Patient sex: M
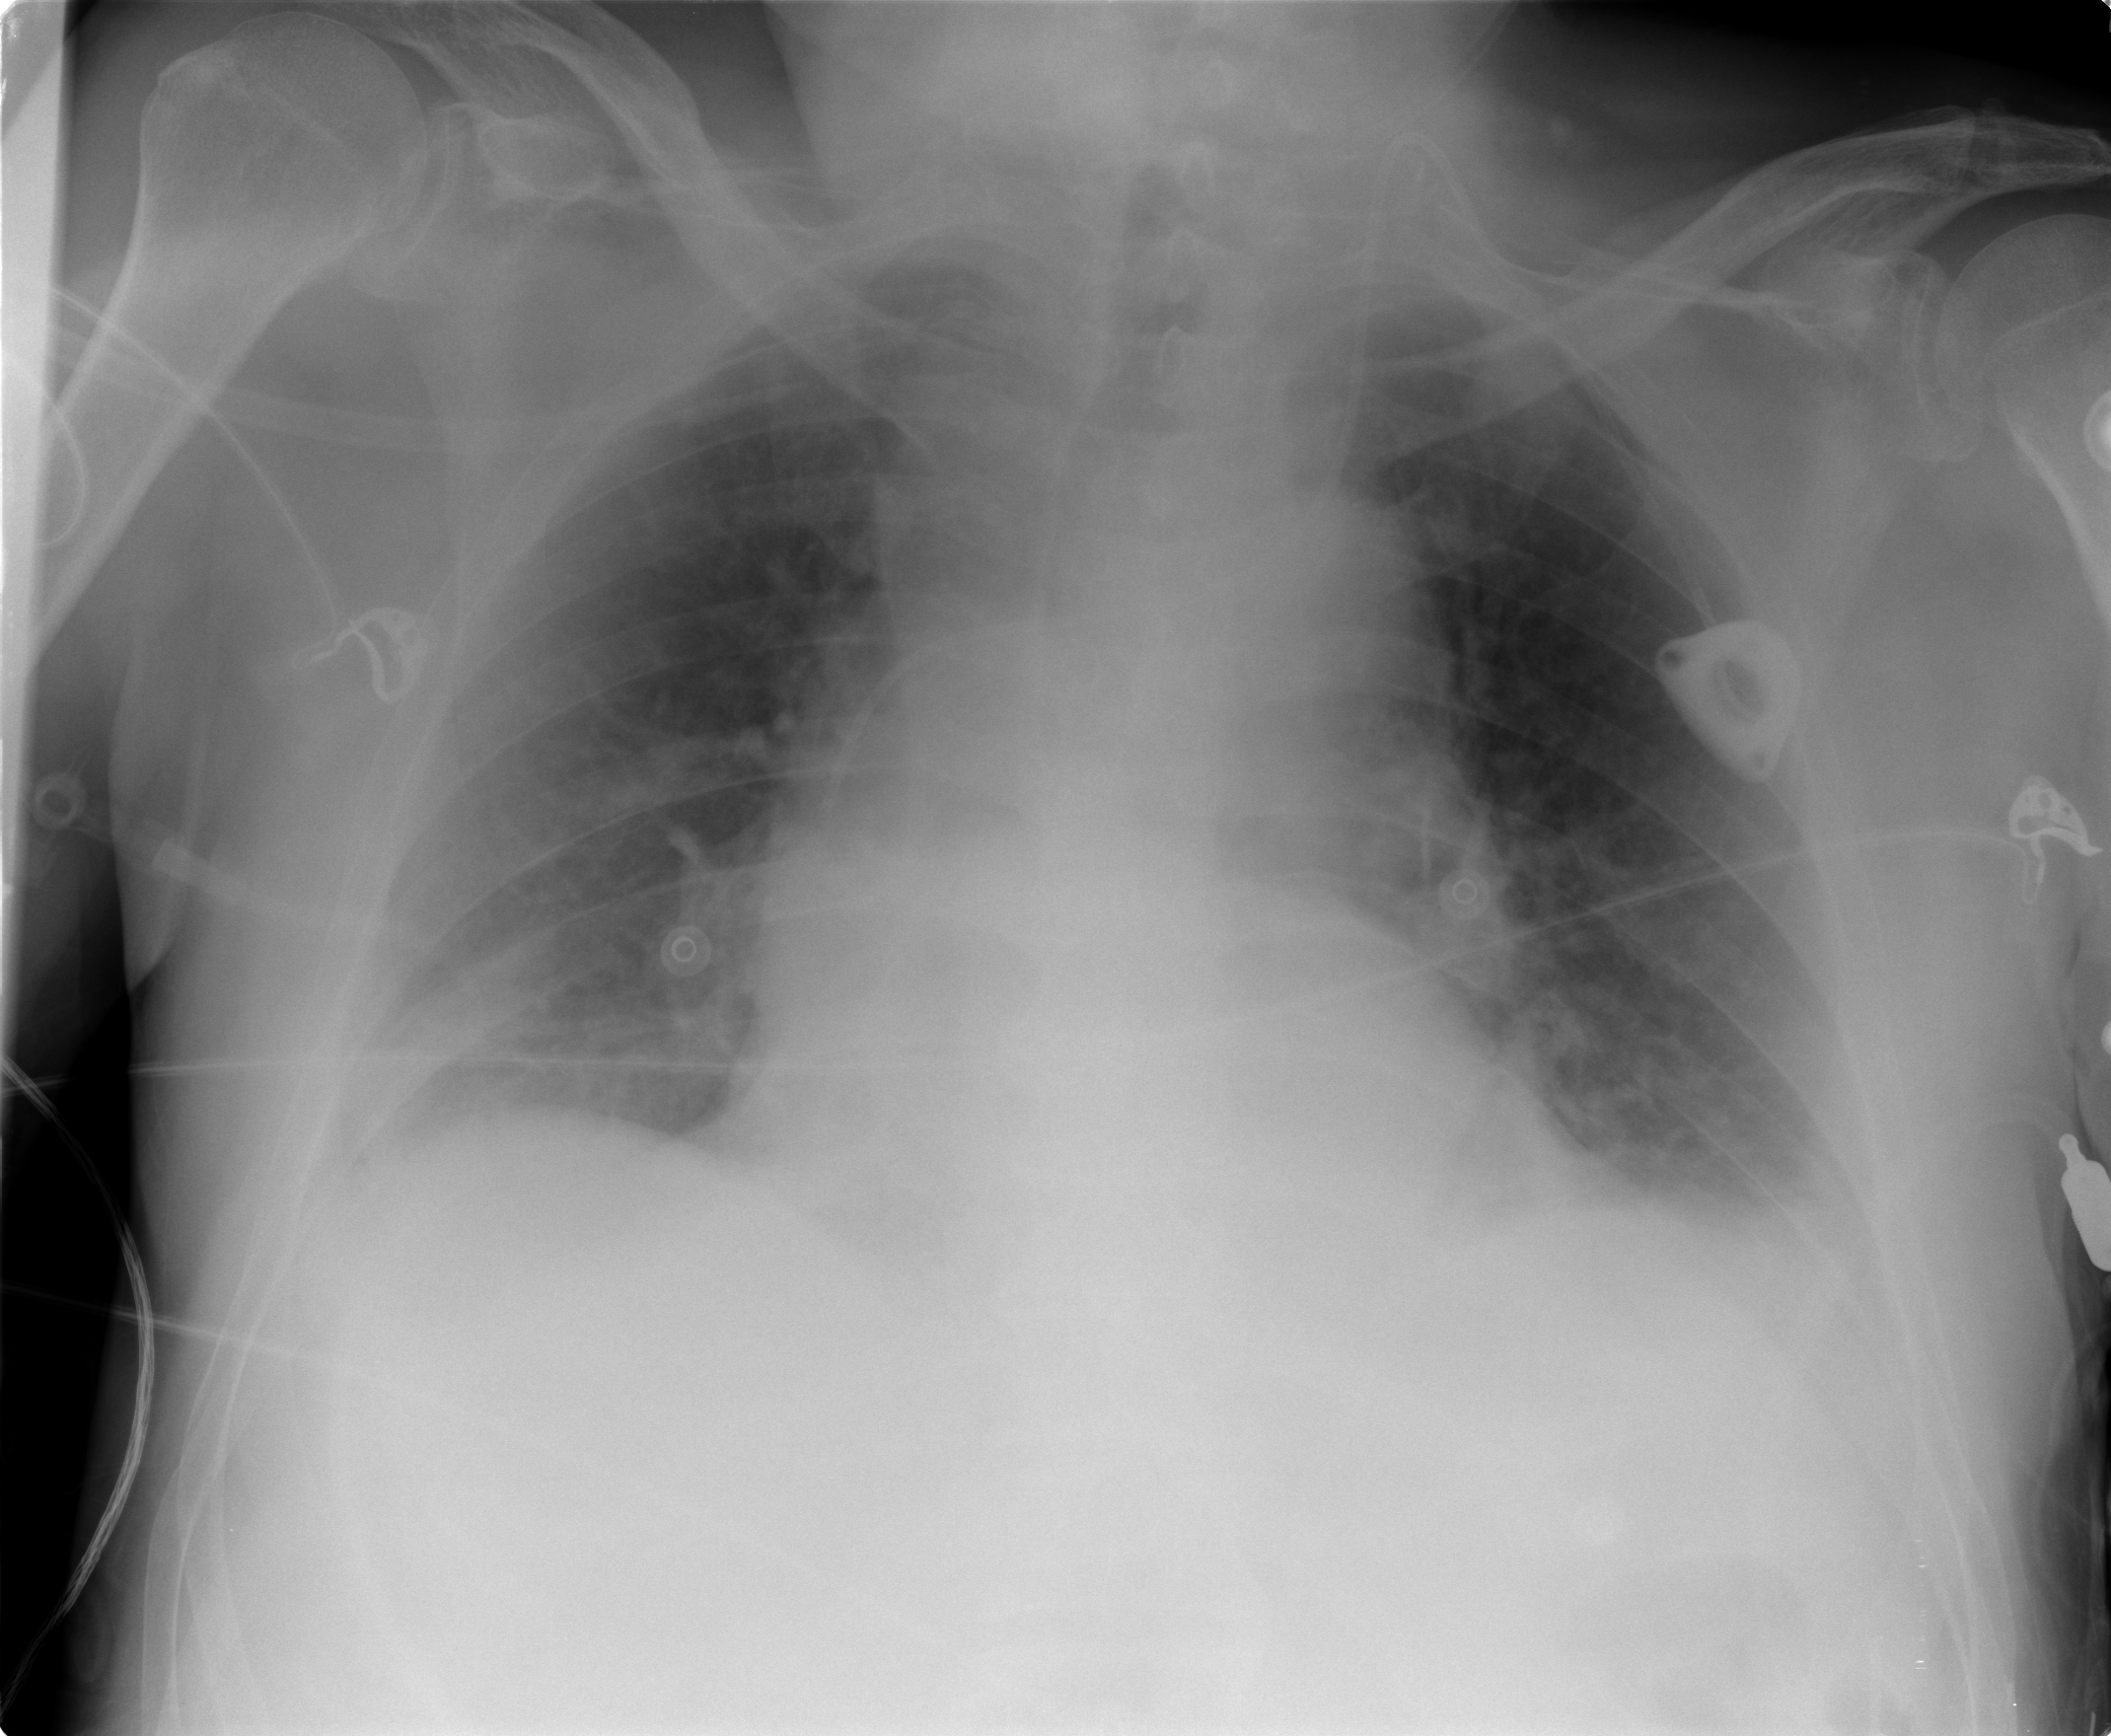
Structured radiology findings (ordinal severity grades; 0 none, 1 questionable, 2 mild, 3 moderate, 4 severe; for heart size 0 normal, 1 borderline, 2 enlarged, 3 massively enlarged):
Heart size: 0
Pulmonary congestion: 2
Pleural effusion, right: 1
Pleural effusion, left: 2
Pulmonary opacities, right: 2
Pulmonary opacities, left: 0
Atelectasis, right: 2
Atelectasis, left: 2